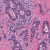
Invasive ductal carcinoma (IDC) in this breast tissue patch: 1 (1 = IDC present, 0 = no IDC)